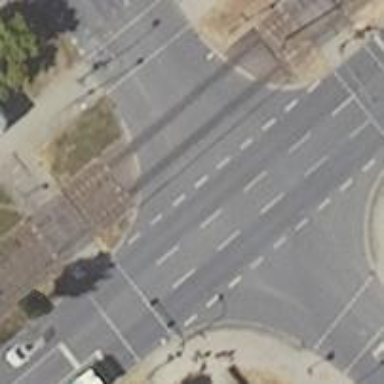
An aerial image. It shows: Road with traffic signals at crossing.